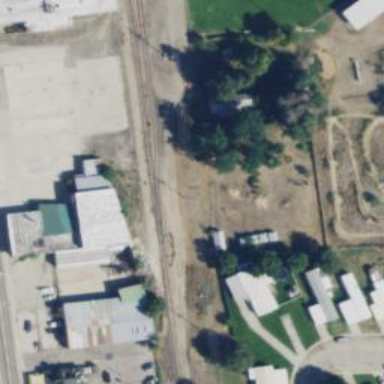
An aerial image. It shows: Abandoned railway.